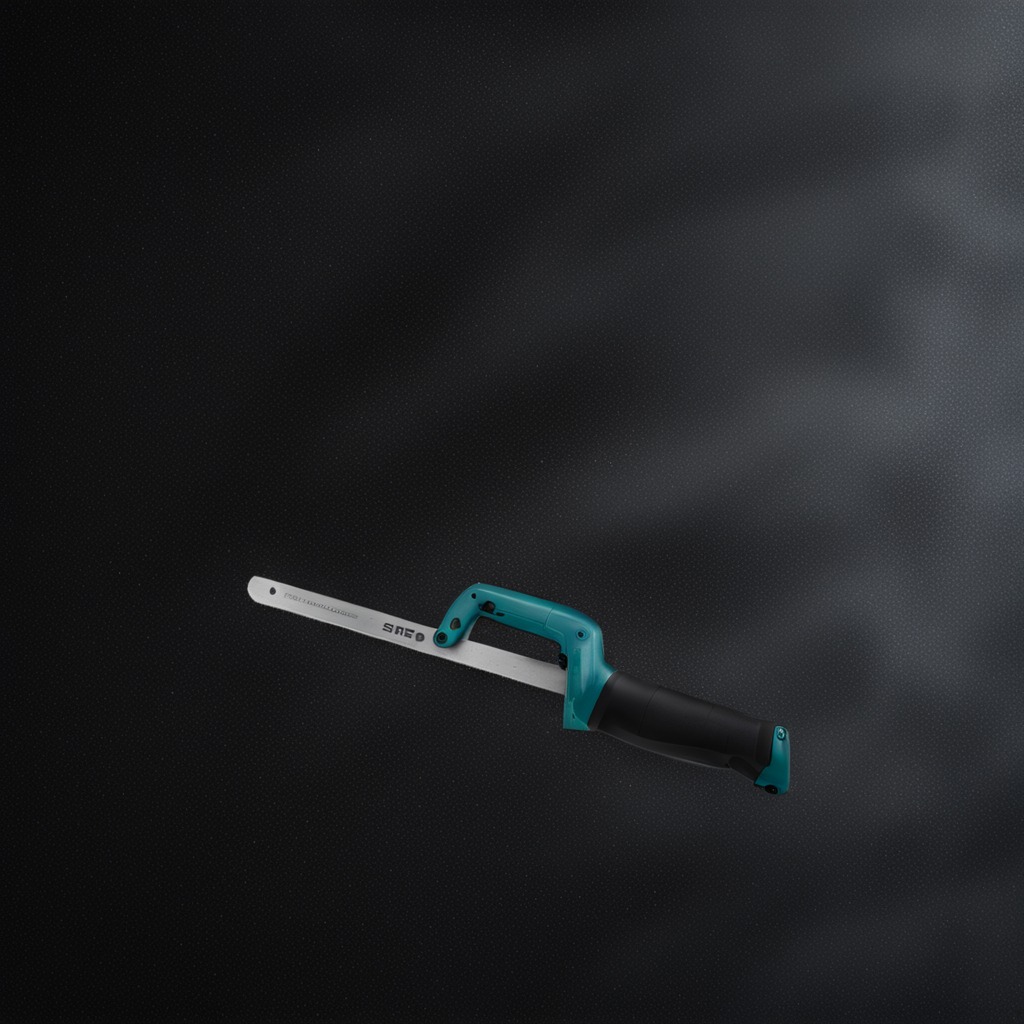
A metal saw is lying on the granite tabletop.